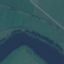
Label: River